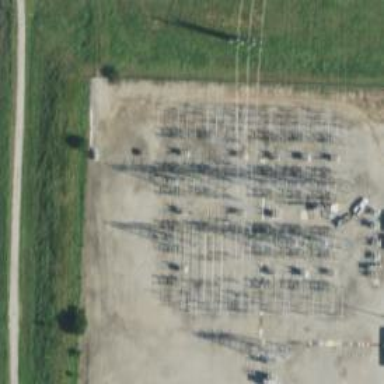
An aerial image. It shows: Switch used for power control.